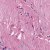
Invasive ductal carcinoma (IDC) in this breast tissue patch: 0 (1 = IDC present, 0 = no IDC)